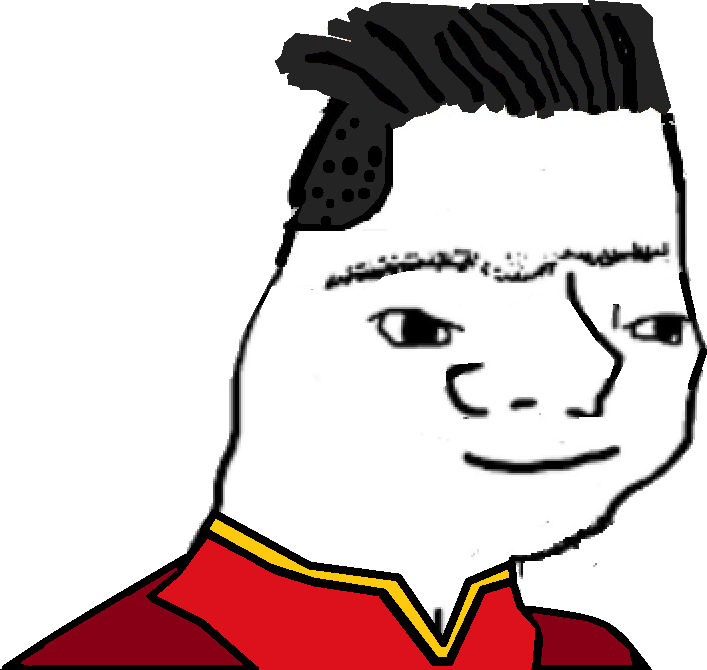
Label: 5_Zoomer